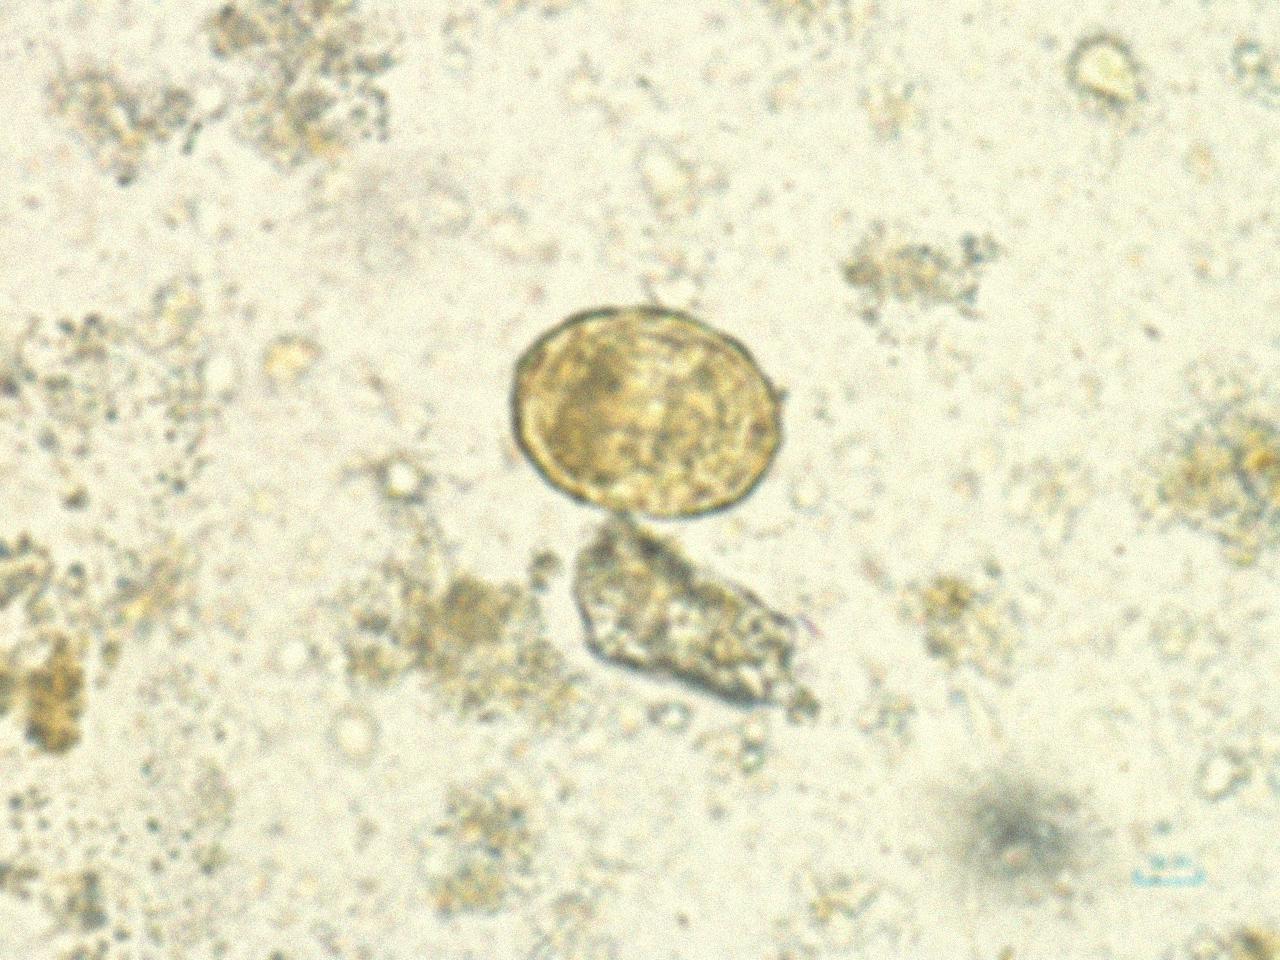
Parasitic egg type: Ascaris lumbricoides